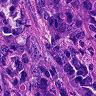
Metastatic tissue present: yes